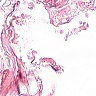
Metastatic tissue present: no